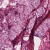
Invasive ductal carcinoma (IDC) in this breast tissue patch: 0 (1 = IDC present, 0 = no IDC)